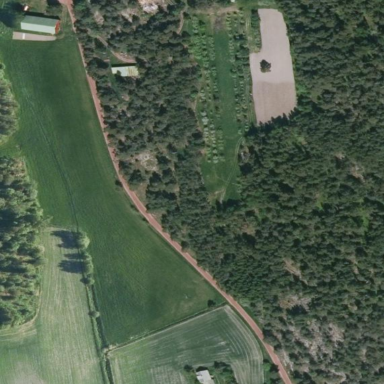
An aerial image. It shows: Orchard.